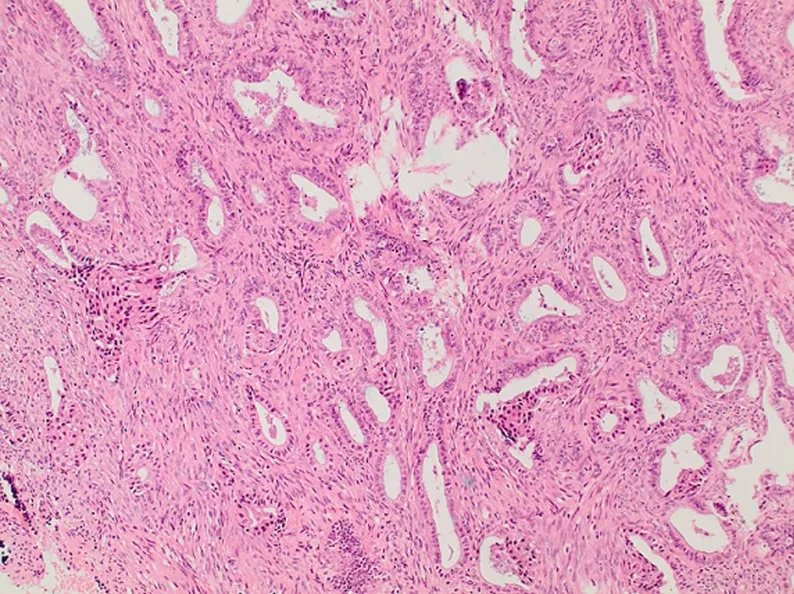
histological image of an atypical polypoid adenomyoma of the uterus; the presence of a myofibromatous stroma without cytological atypia and endometrial glands of variable size with layering of nuclei and unequal size as on mild atypiais characteristic.
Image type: pathology (h&e)